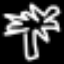
Label: palm tree